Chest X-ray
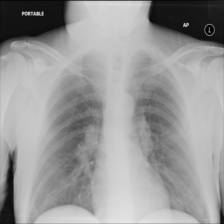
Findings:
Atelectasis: negative
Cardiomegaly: negative
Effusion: negative
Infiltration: negative
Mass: negative
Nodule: negative
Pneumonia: negative
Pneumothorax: negative
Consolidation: negative
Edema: negative
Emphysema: negative
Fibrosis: negative
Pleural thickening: negative
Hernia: negative